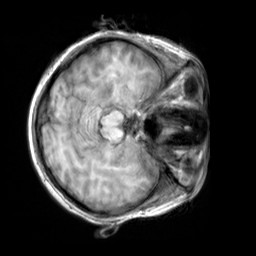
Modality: T1w
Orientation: axial
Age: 23
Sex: female
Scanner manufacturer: siemens
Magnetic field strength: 3 T
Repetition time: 2.3 s
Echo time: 0.00303 s